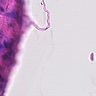
Metastatic tissue present: no